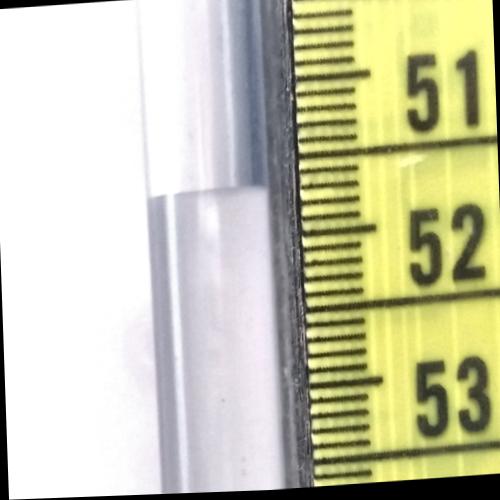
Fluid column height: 51.7 cm